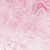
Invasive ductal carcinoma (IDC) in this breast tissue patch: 0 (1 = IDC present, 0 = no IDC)